Aerial crown-view tile of a tropical tree (Barro Colorado Island, Panama), acquired 20240813:
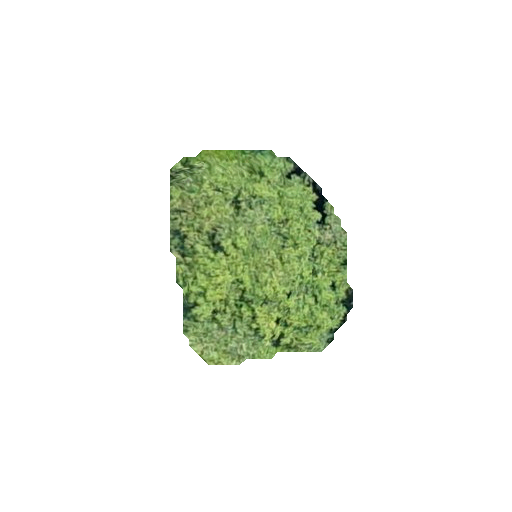
Species: Alseis blackiana
GBIF accepted scientific name: Alseis blackiana
Crown area: 48.016 m²